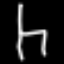
Label: chair